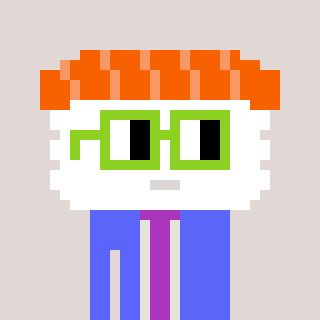
a pixel art character with square light green glasses, a nigiri-shaped head and a purple-colored body on a warm background